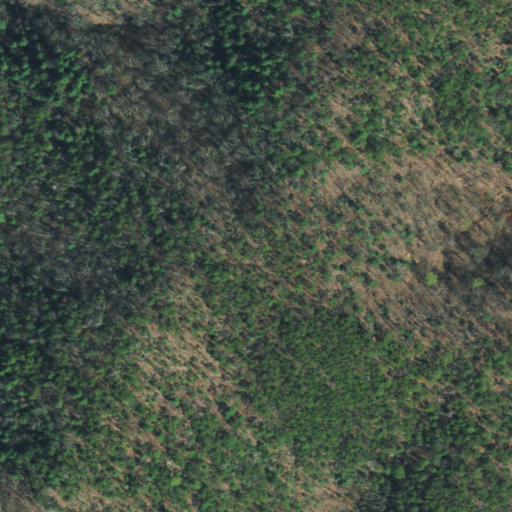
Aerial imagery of ridge(s) in Tennessee named Deadrick Ridge containing mixed forest, evergreen forest, and deciduous forest